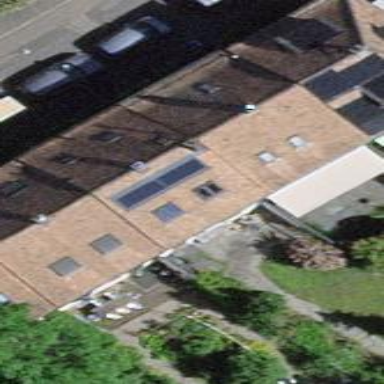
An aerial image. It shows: Terrace building.